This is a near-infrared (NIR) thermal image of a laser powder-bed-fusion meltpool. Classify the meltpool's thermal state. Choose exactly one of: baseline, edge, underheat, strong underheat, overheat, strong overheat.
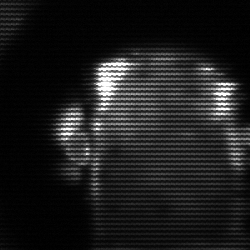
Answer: baseline